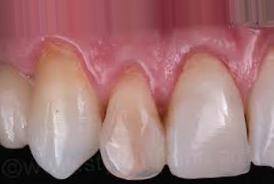
Condition: Tooth Discoloration